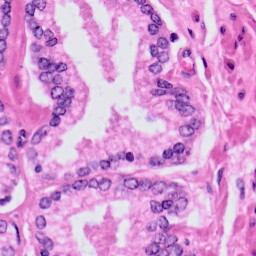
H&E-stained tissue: Prostate